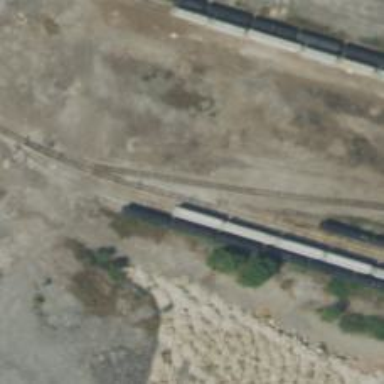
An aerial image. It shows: Railway spur service.